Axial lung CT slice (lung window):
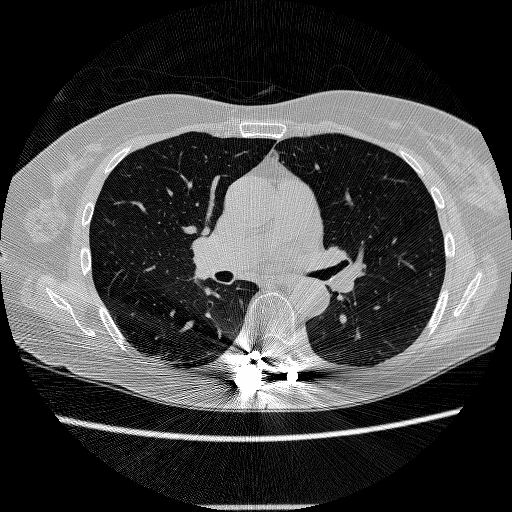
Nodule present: no